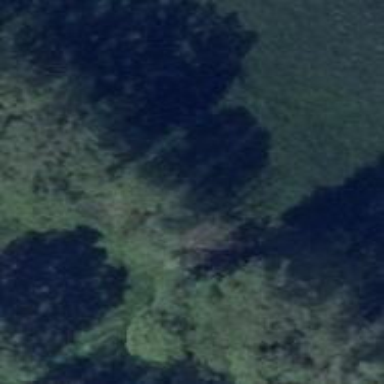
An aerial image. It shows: Row of trees in natural setting.